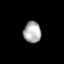
Tissue: lung
Cell type: Epithelial cells
Senescence score: 0.2144
Nuclear area (px): 372
Mean DAPI intensity: 169.723